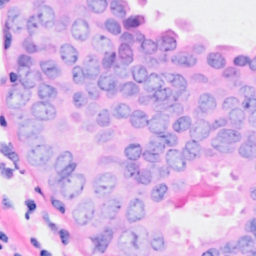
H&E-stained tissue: Breast